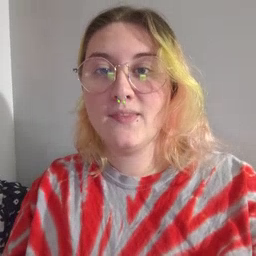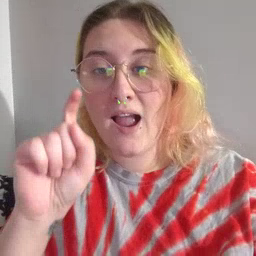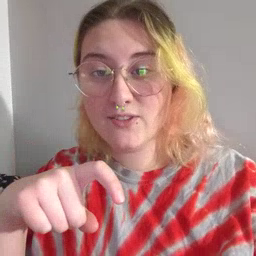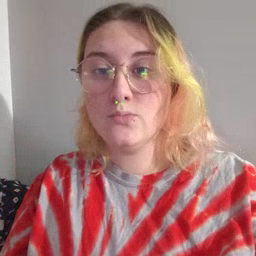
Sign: haveto